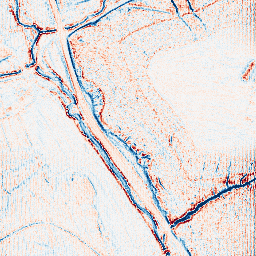
Category: edge_preserving
Decomposition family: anisotropic_diffusion
Decomposition parameters: iterations: 20
kappa: 50
gamma: 0.05
Upsampling method: fft_zeropad
Upsampling parameters: scale: 4
Upsampling scale: 4